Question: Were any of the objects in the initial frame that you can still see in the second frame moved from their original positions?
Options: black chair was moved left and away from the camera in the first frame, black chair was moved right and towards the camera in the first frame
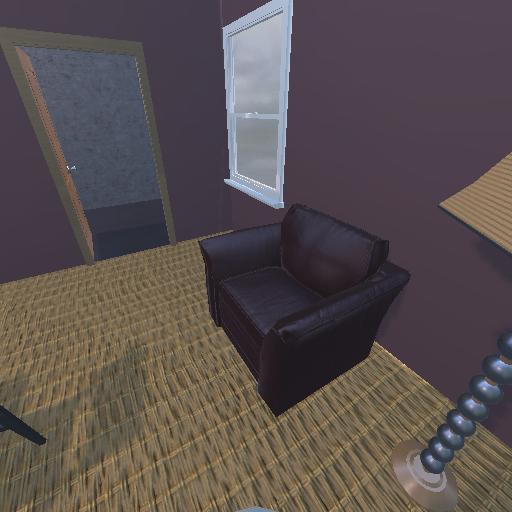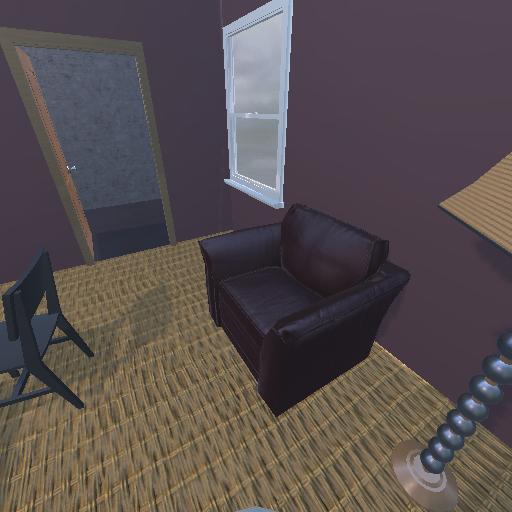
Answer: black chair was moved left and away from the camera in the first frame